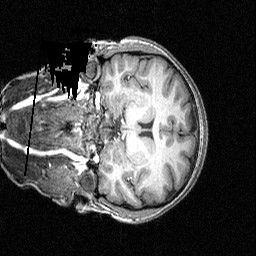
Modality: T1w
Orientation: coronal
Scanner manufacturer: siemens
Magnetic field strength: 3 T
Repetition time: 1.54 s
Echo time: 0.00304 s